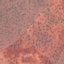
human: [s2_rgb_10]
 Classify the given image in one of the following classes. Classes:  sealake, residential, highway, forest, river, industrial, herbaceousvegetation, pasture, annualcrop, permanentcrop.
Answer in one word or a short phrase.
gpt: PermanentCrop